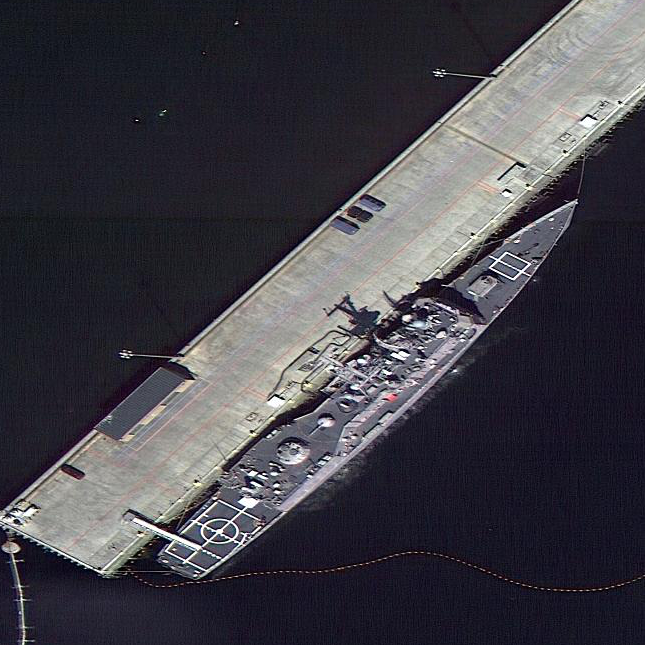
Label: Ticonderoga-class_cruiser